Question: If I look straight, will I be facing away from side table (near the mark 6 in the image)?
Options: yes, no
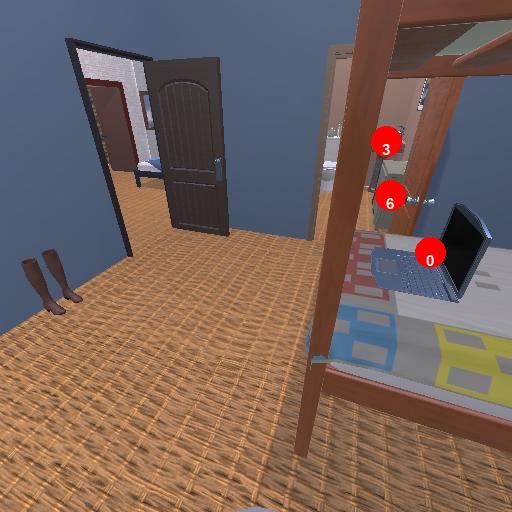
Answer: yes